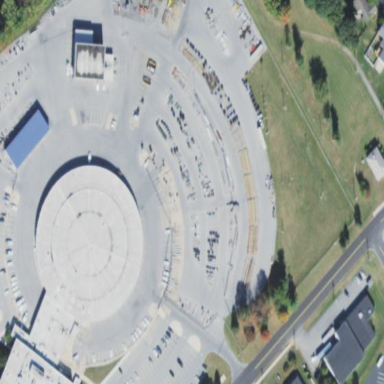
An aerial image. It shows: Utility area.